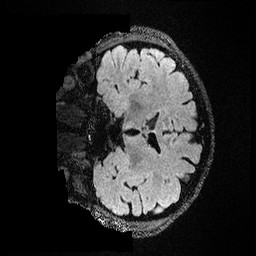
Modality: FLAIR
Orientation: coronal
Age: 36
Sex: male
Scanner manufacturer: ge
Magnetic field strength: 3 T
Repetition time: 4.802 s
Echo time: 0.117 s